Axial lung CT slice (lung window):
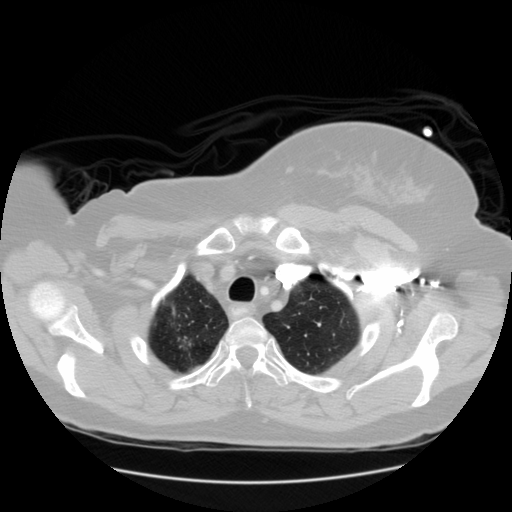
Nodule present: no